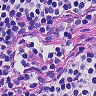
Metastatic tissue present: no